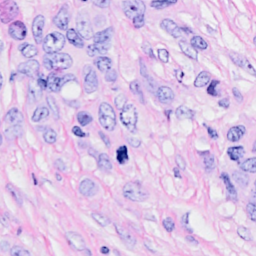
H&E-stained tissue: Breast